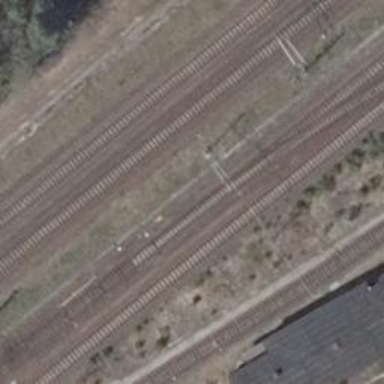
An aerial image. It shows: Railway switch.